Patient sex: F
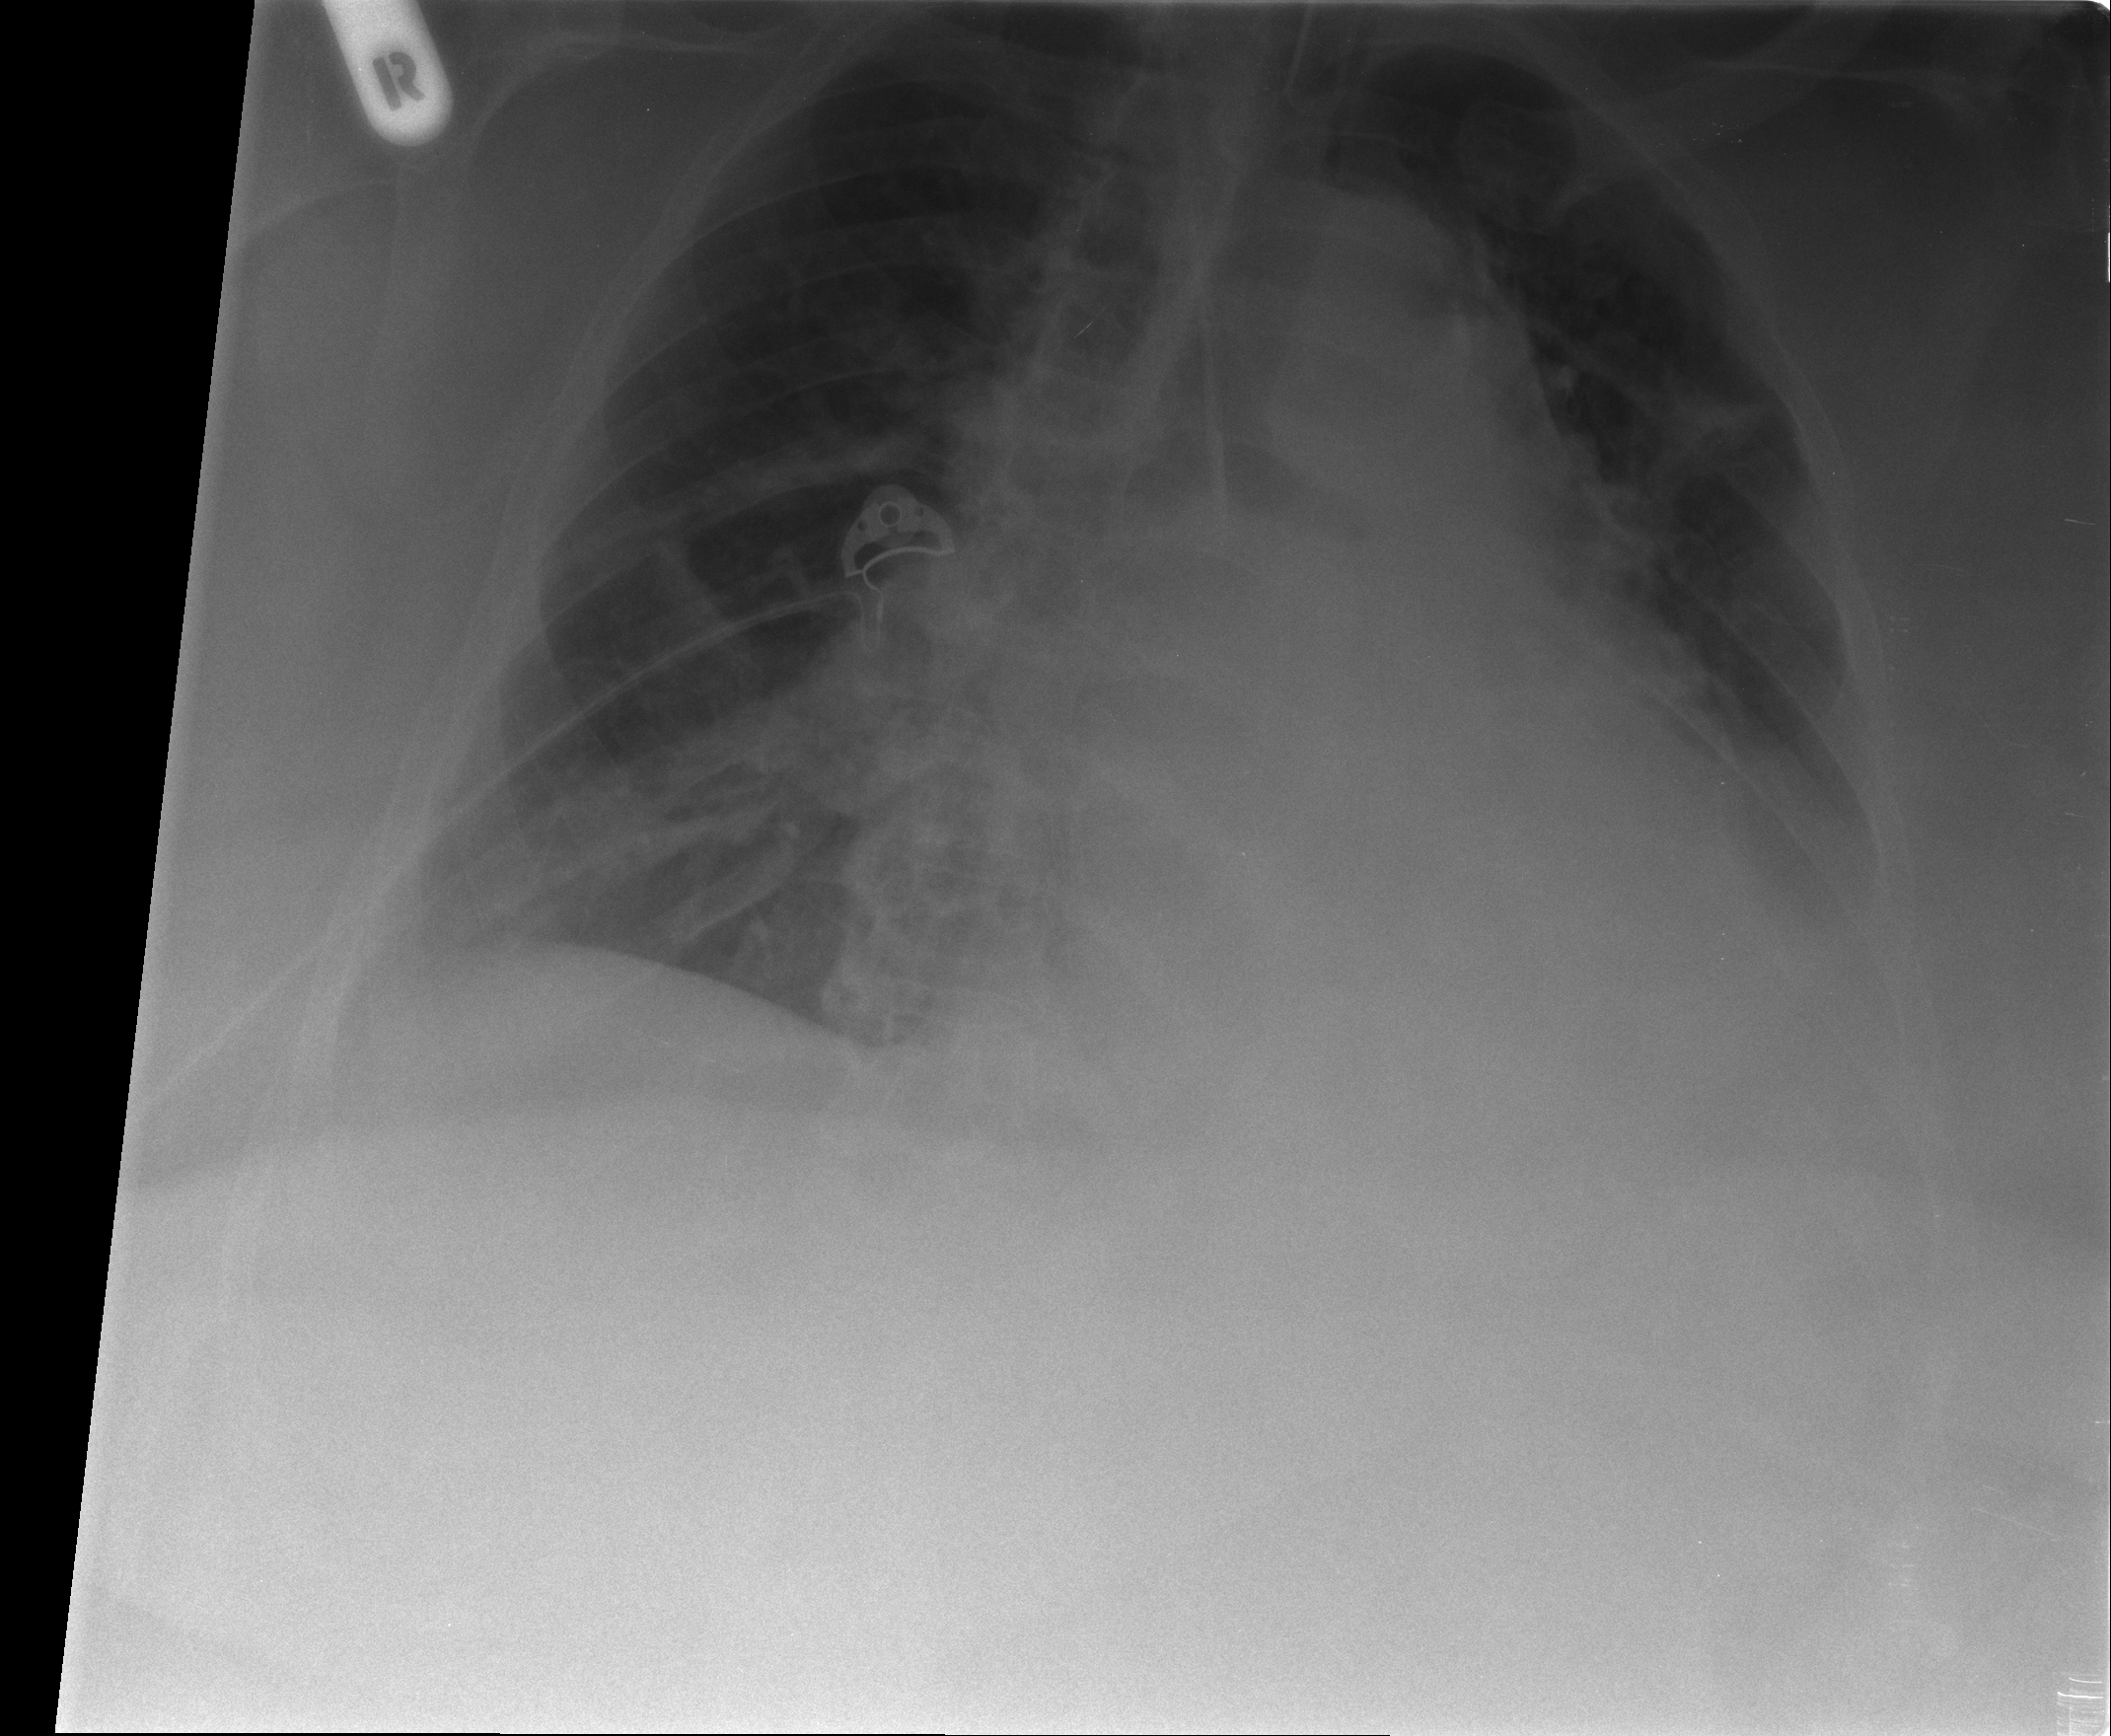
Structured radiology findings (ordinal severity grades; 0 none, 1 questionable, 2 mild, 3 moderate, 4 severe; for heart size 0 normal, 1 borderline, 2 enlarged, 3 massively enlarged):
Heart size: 2
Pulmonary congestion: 2
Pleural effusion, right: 1
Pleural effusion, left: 3
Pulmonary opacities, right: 1
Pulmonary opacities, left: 0
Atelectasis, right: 2
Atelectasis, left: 3